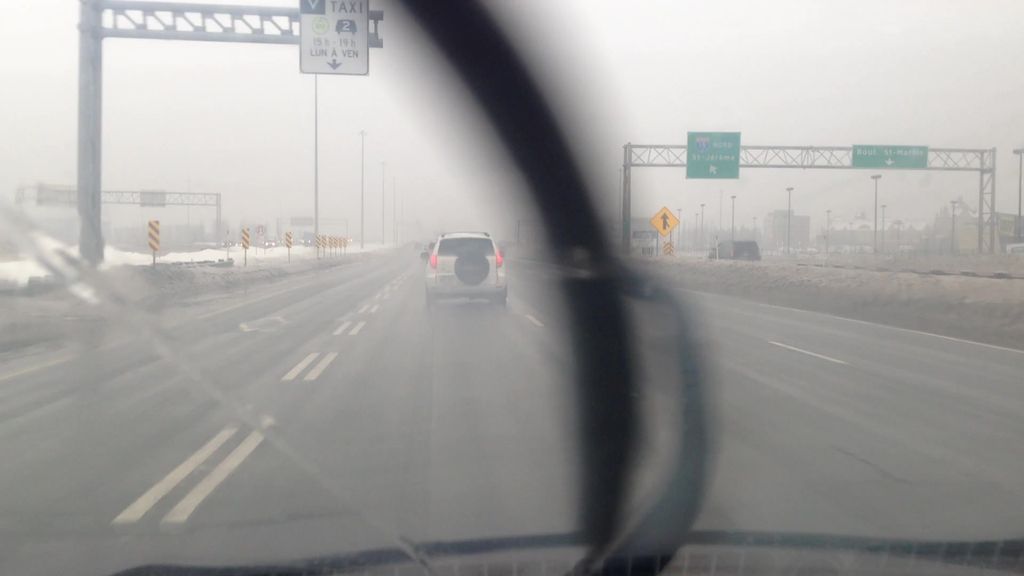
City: montreal